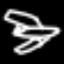
Label: airplane